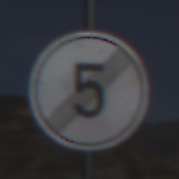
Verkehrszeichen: EndeGeschwindigkeit5
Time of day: Midday
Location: Outdoor (Nature)
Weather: Clear
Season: NotSpecified
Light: Natural